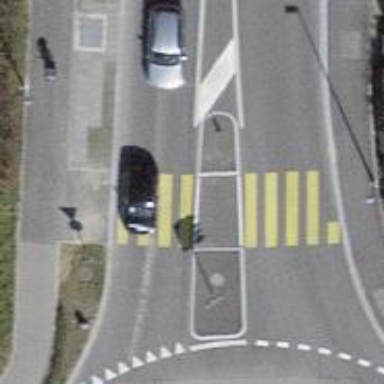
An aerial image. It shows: Uncontrolled crossing with zebra marking and crossing island.